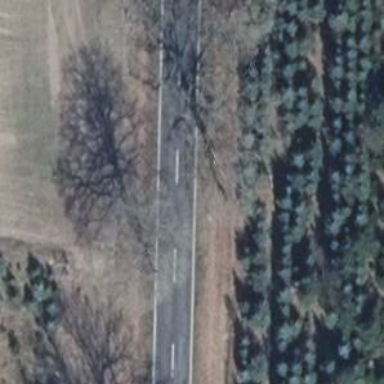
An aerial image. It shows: Deciduous broadleaved tree.